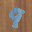
Label: 9